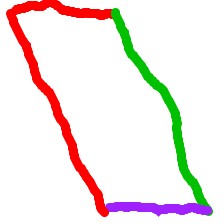
Shape: parallelogram